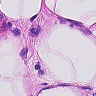
Metastatic tissue present: no